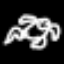
Label: frog